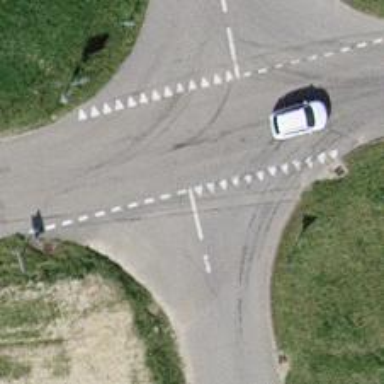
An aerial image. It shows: Road with "give way" sign.